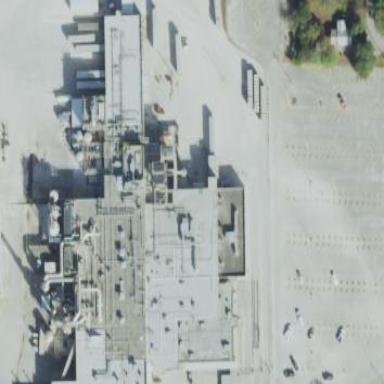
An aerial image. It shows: Industrial building.